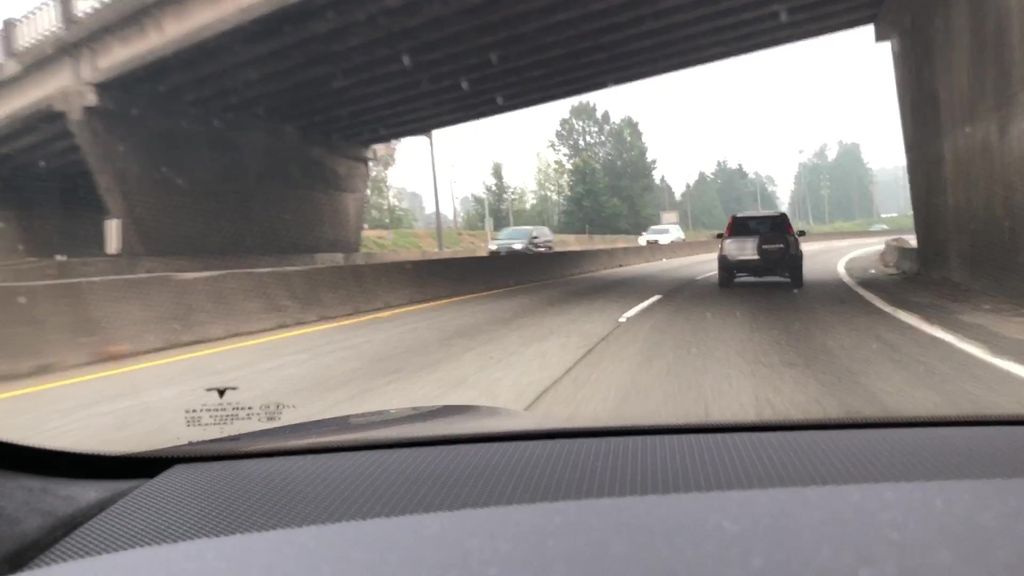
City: vancouver